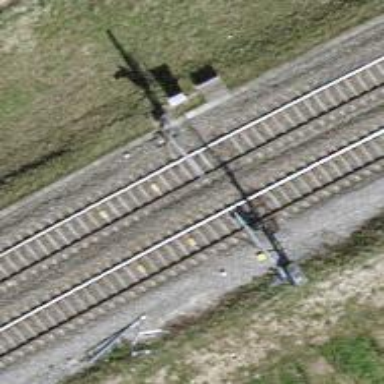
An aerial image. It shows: Railway signal.